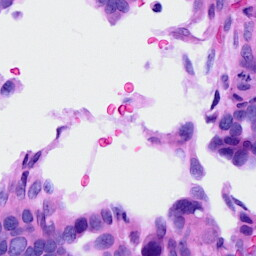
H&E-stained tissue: Ovarian